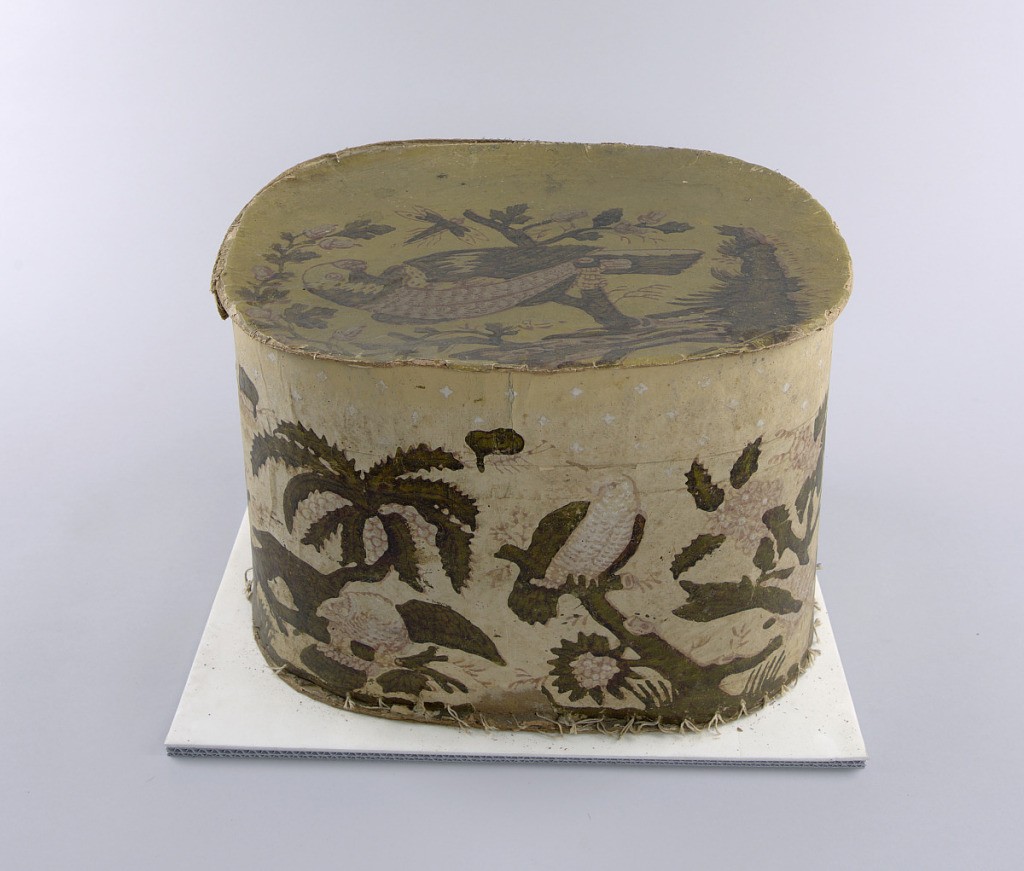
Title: Bandbox and lid
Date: ca. 1820
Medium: Block-printed on handmade paper, cardboard support
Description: Very exotic foliage, resembling palm trees, with oversize parrots and dragonflies. The upper portion of the box contains a pattern of white stars.  Printed in pink and varnished green on a yellow ground. Very faded.